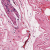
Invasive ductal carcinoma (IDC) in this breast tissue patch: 0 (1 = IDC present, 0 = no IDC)